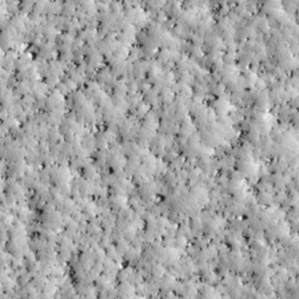
Label: non_frost